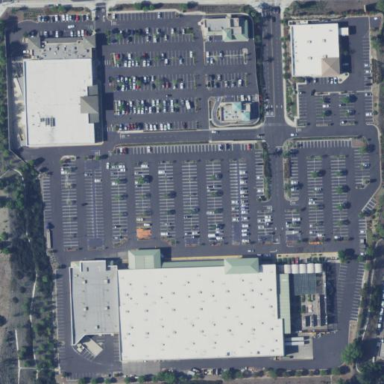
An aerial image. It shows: Retail area.